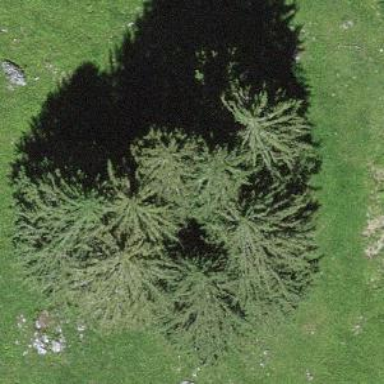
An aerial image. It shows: Needle-leaved tree in its natural environment.